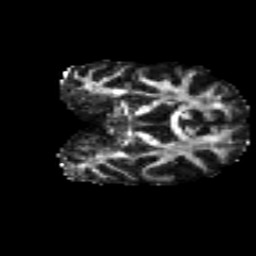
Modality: FA
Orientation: coronal
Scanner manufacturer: siemens
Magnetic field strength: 3 T
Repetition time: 4.16 s
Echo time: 0.0806 s